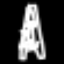
Label: The Eiffel Tower